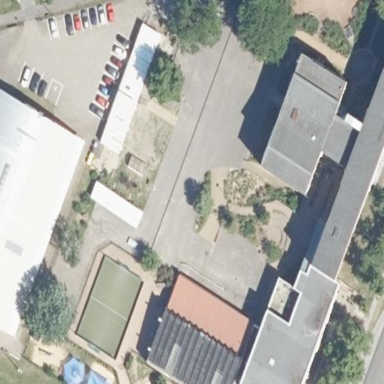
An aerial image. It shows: School.